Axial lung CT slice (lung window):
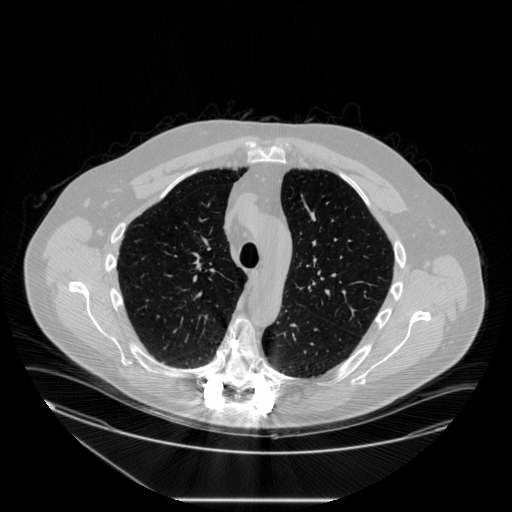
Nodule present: no